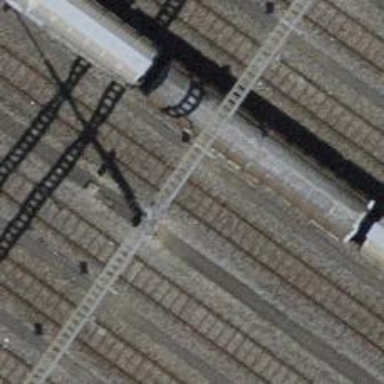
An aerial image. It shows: Railway yard with one track.